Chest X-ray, PA view. Patient: 20 years old, sex M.
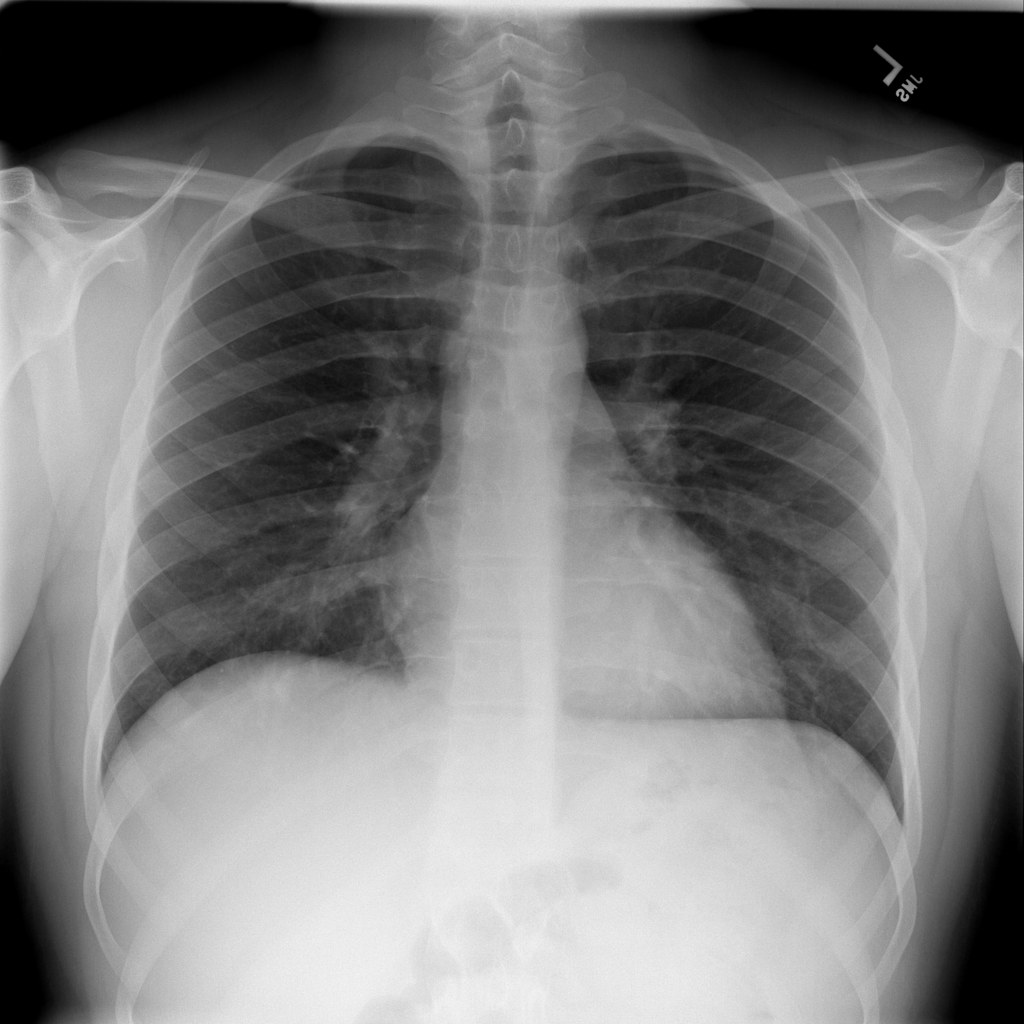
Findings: No Finding